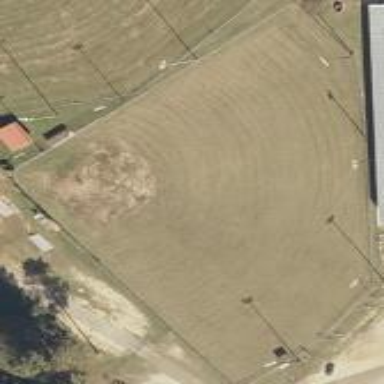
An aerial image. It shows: Baseball pitch for leisure land.